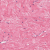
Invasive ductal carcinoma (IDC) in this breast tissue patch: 0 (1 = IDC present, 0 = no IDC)